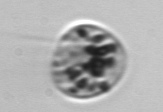
Label: Amoeba